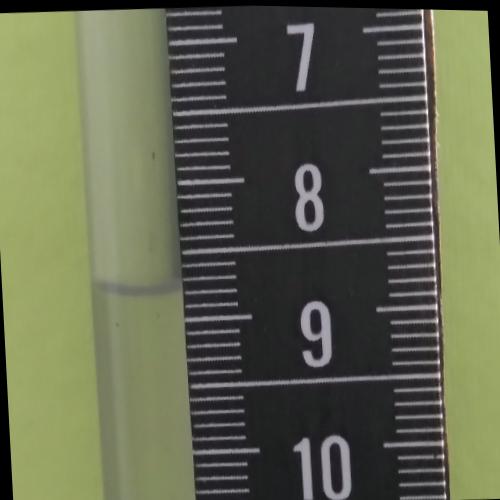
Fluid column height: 9.8 cm